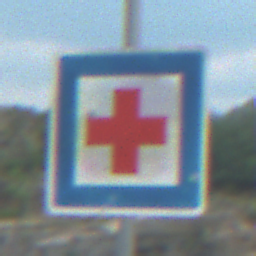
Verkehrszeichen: ErsteHilfe
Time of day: MorningAfternoon
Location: Outdoor (Nature)
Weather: PartlyCloudy
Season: NotSpecified
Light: Natural